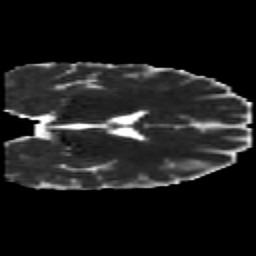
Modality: MD
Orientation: coronal
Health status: healthy
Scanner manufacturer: philips
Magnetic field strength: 3 T
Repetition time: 6.964 s
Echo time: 0.092 s